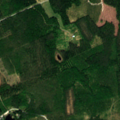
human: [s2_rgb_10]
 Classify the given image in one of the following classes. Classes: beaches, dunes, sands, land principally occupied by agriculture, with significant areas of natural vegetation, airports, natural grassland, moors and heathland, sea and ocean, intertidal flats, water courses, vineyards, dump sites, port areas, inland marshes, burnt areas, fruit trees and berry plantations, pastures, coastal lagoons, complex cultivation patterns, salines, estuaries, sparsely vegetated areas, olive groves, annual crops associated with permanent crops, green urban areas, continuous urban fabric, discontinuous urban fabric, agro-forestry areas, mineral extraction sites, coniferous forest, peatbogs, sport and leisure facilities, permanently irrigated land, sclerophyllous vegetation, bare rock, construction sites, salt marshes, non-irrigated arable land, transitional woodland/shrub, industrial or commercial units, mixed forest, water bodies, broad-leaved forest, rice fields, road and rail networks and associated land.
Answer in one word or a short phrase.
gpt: discontinuous urban fabric, coniferous forest, mixed forest, water bodies